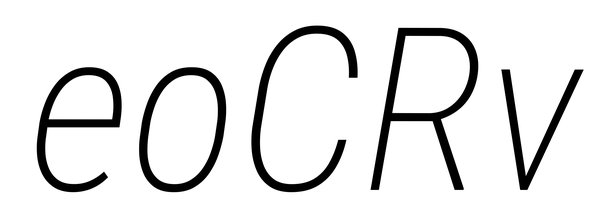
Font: Roboto-Italic_Condensed_ExtraLight_Italic